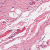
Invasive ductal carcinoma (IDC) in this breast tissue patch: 0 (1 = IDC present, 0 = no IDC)